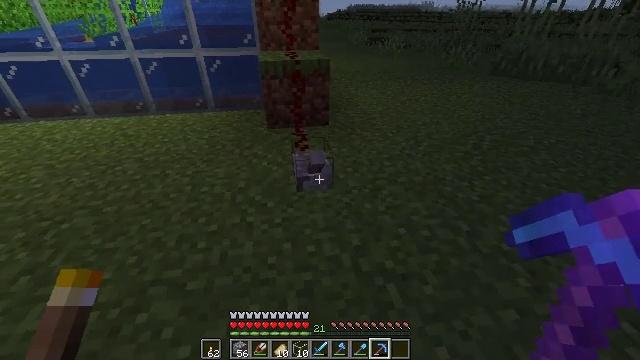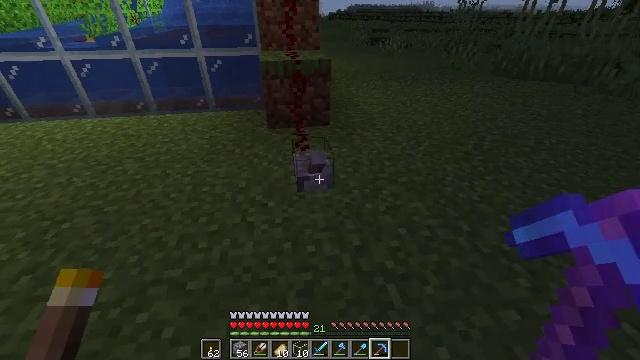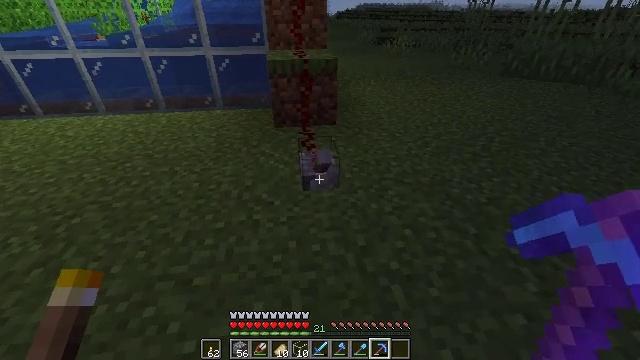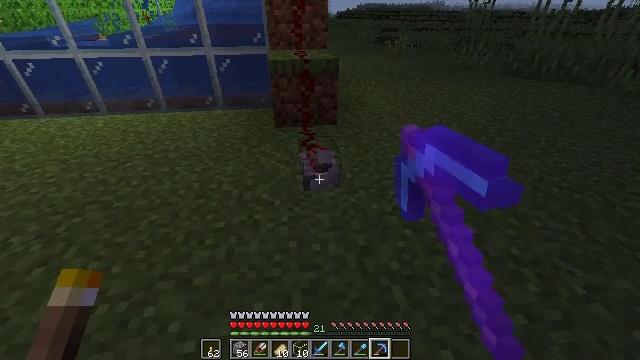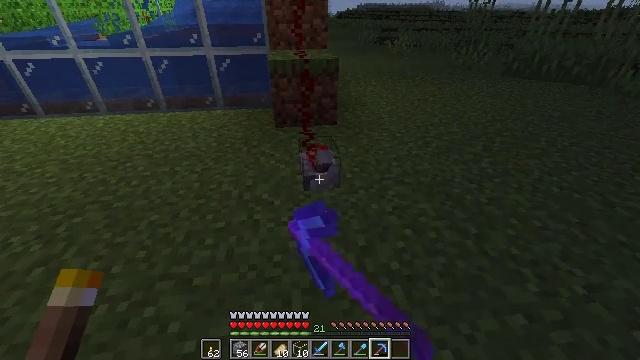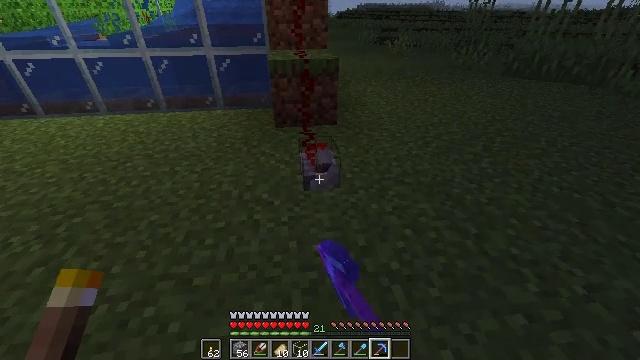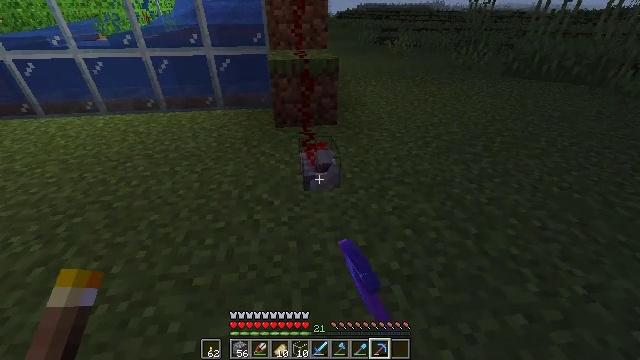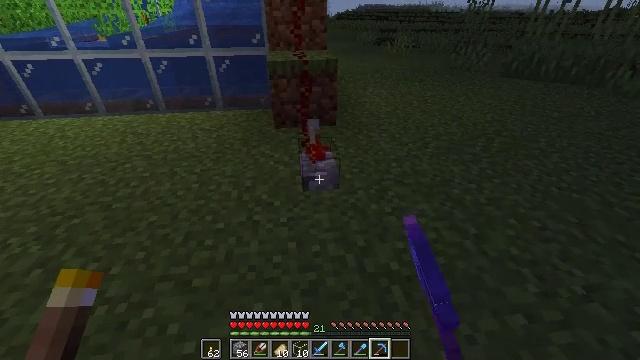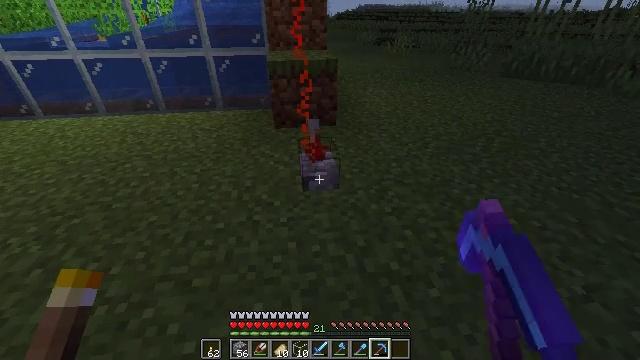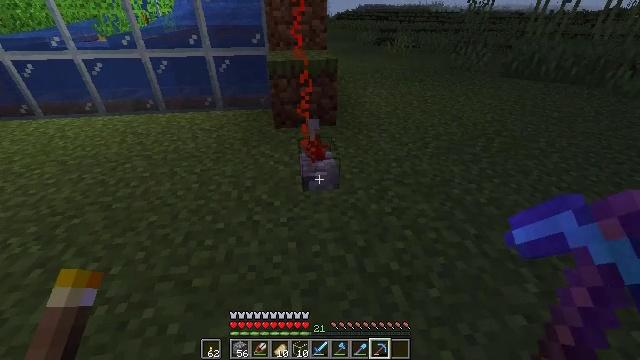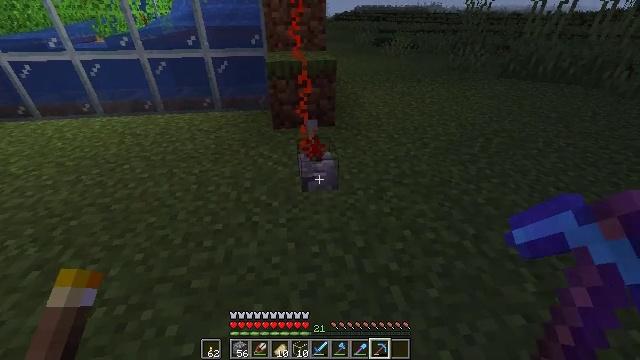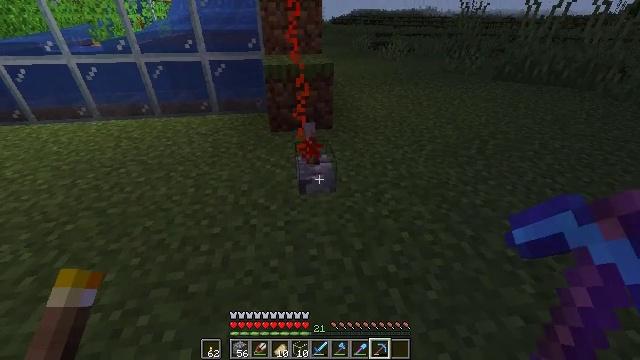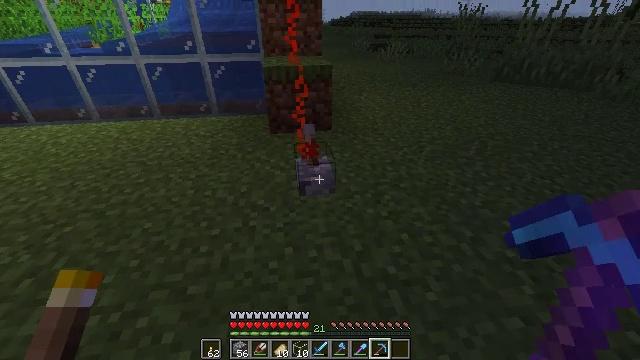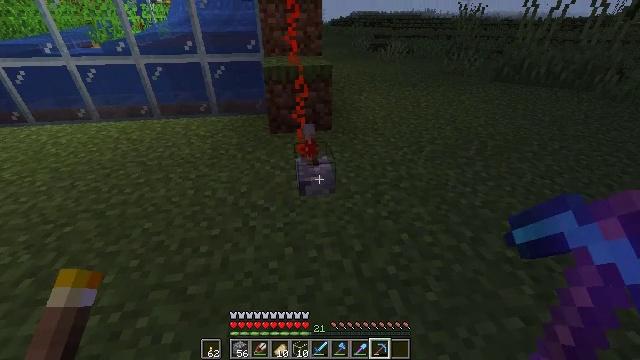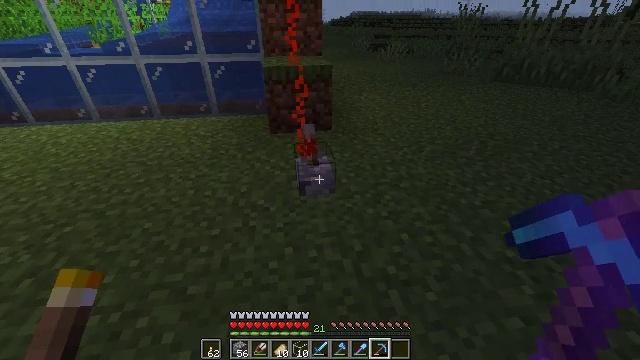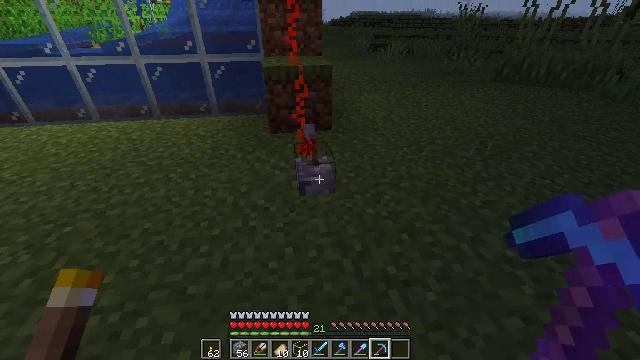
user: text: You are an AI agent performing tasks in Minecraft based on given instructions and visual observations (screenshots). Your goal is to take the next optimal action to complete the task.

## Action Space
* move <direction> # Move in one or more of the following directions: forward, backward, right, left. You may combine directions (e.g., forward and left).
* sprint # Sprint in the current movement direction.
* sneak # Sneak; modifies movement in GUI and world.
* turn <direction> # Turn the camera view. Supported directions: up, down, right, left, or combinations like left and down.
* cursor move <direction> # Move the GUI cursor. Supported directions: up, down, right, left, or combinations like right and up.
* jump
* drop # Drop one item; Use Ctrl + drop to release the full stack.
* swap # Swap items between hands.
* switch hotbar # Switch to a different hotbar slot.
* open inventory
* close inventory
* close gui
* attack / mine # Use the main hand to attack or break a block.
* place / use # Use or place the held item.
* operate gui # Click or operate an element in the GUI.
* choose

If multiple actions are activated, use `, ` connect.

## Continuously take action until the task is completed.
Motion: motion action
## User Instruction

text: Retrieve the redstone wire by breaking it.
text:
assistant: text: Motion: no_op
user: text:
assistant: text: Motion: turn left, use / place
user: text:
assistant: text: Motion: use / place
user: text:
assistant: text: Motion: use / place
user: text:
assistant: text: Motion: no_op
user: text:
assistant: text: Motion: no_op
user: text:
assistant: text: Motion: no_op
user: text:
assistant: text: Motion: no_op
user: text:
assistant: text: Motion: no_op
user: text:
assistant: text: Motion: no_op
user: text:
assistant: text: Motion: no_op
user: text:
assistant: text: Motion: no_op
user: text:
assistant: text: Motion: no_op
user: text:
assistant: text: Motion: no_op
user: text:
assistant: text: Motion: no_op
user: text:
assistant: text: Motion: no_op
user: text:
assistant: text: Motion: no_op
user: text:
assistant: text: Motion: no_op
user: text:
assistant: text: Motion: no_op
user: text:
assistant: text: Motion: no_op
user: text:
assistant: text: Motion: no_op
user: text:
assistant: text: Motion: use / place
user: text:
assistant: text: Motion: use / place
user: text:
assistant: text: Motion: no_op
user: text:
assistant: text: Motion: no_op
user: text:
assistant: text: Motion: no_op
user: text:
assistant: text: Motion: no_op
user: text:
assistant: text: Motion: turn up
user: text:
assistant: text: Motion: turn up
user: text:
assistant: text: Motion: turn up